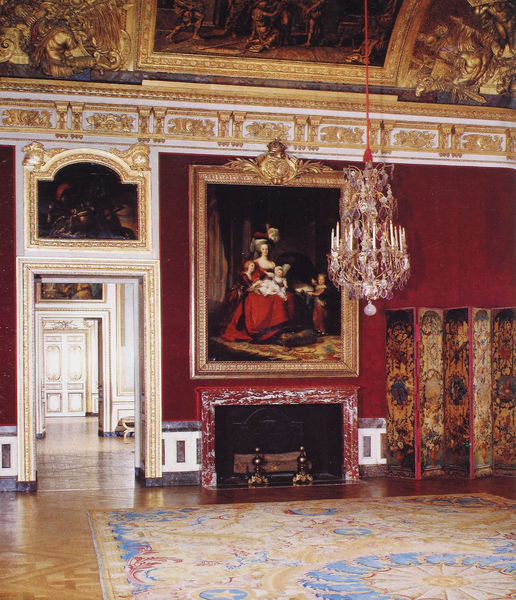
Titel: Empfangszimmer der Königin
Standort: Versailles, Schloss (EU - F)
Schlagwörter: gemälde, frau, holz, kleid, marmor, raum, tür, zimmer, dame, rot, schloss, malerei, muster, teppich, wand, rahmen, bild, innenraum, porträt, gold, reich, decke, mutter, kamin, kinder, türen, parkett, saal, paravan, paravent, umkleide, kerzen, kronleuchter, leuchter, lüster, stuck, parkettboden, tor, foto, gewölbe, palast, fries, sims, residenz, adelig, teppisch, tapeten, prunkraum, vorzimmer